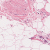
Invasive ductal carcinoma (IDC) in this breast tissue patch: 1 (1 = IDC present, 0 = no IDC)